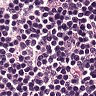
Metastatic tissue present: no